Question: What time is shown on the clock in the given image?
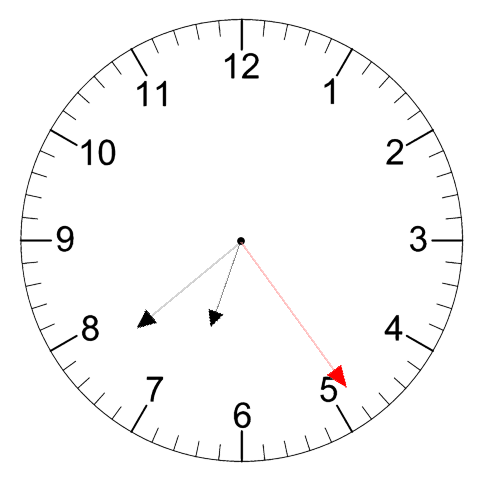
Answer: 06:38:24